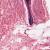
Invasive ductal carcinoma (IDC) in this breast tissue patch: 0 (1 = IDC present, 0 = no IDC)